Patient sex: M
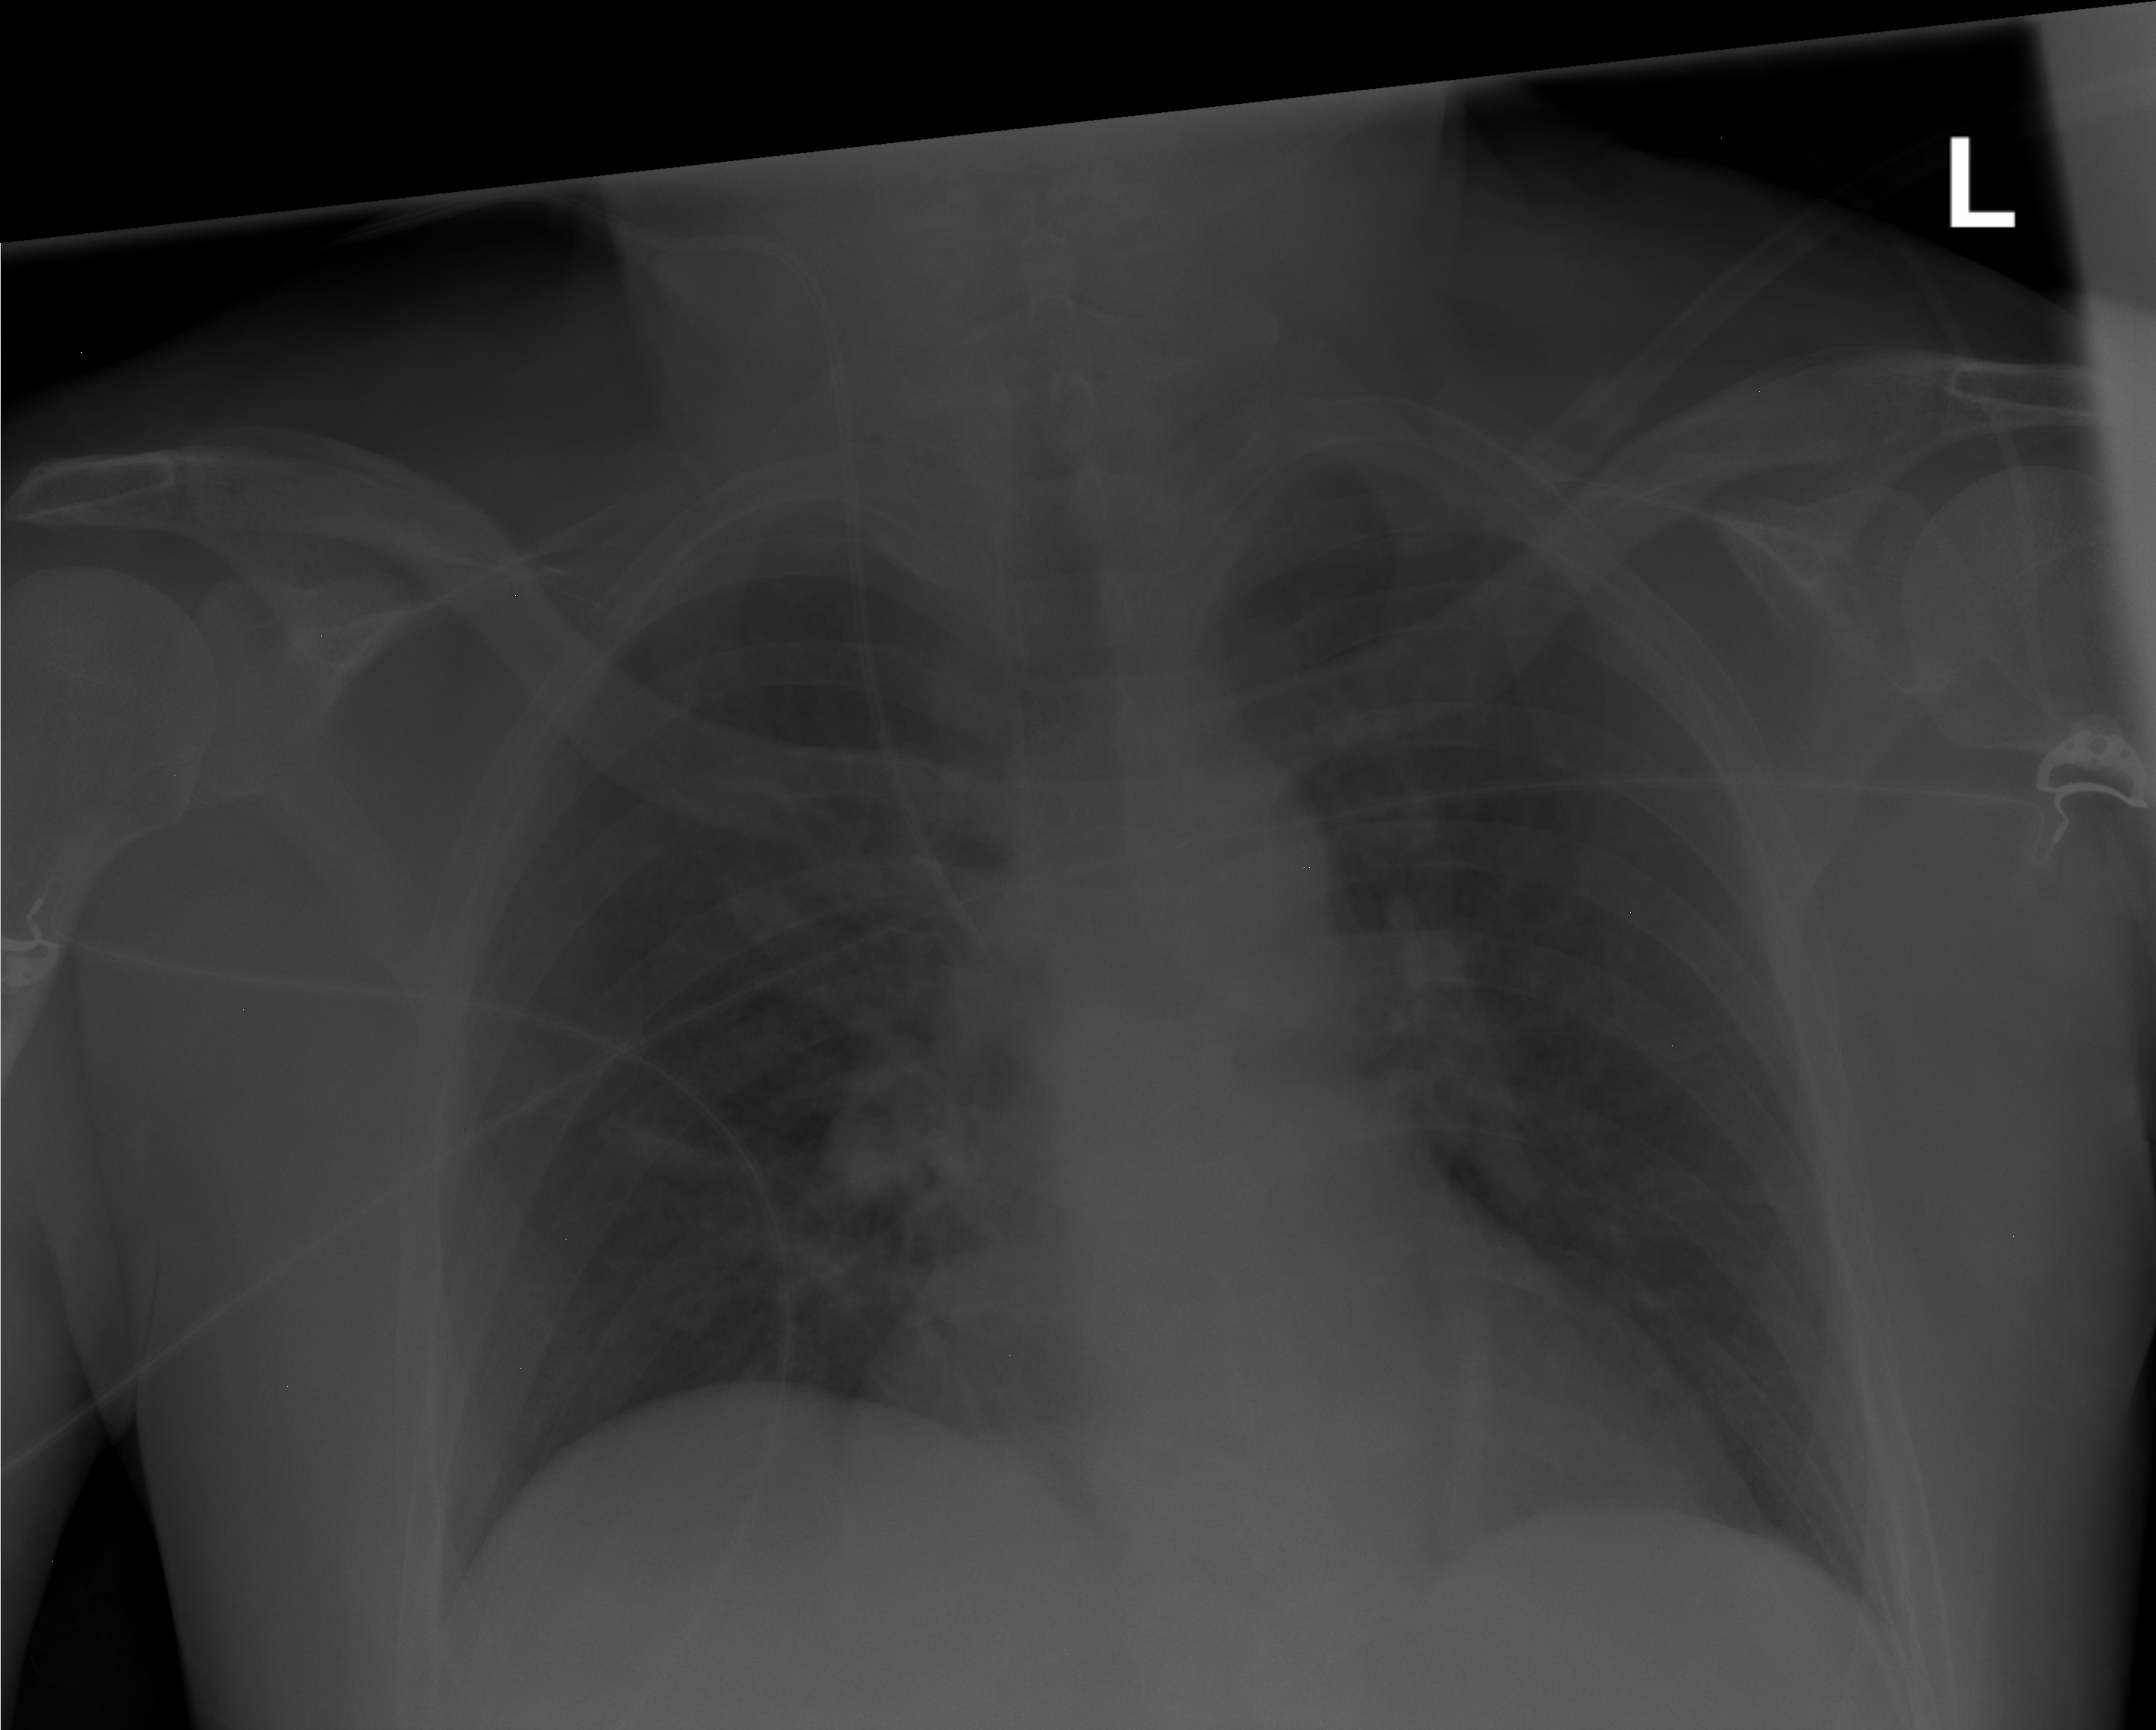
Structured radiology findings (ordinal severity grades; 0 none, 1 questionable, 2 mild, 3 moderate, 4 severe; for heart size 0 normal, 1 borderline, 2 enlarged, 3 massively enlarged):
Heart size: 0
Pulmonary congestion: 0
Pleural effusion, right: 0
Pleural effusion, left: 0
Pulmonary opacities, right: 0
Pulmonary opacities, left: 0
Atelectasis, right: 1
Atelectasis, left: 0